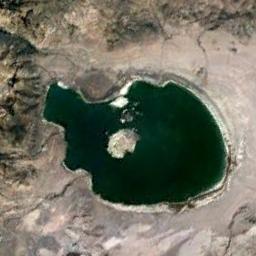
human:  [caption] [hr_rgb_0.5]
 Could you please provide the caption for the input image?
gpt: The ground is uneven around the lake .

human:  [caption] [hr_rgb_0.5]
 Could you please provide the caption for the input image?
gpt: The lake lies on a flat ground between mountains and the water is deep green .

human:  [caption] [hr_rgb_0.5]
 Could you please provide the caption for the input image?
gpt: The lake is large in area .

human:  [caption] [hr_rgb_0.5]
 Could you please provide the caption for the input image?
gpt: An irregular blue-blue lake on a tan mountain .

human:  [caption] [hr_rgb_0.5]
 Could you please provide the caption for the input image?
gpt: There are brown bare land around the lake .